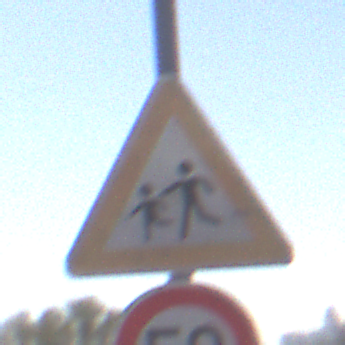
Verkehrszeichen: KinderRechts
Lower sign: Geschwindigkeit50
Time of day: Midday
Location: Outdoor (Nature)
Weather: Clear
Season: NotSpecified
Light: Natural